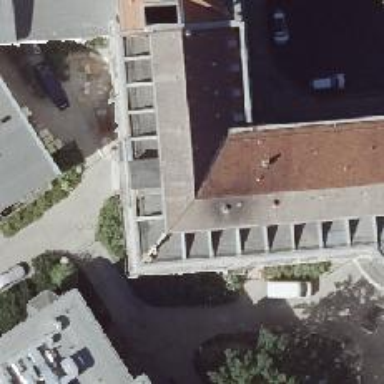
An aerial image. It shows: Building with ridge on the roof.